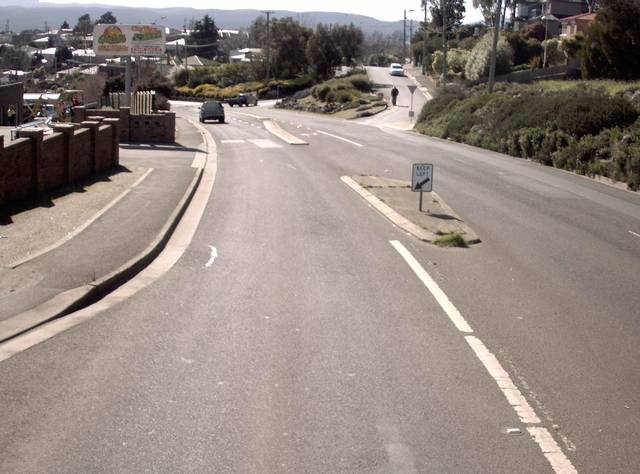
Region: Australia
Coordinates: -41.466, 147.144